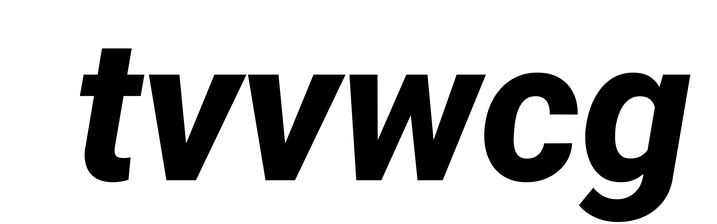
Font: Roboto-Italic_ExtraBold_Italic